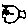
Label: fish